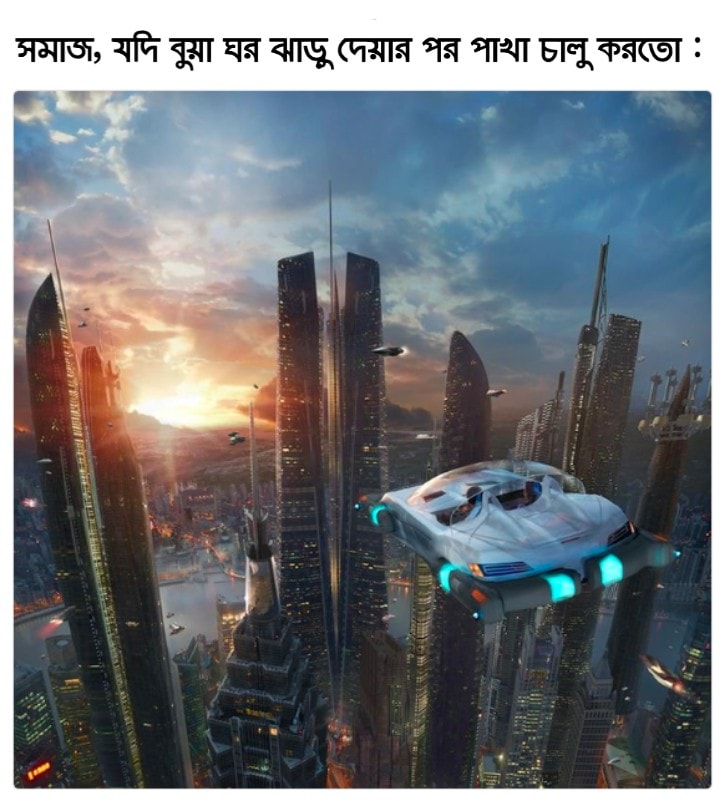
Caption: সমাজ , যদি বুয়া ঘর ঝাড়ু দেয়ার পর পাখা চালু করতো :
Label: non-hate